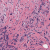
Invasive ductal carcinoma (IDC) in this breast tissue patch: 1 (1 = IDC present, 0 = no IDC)